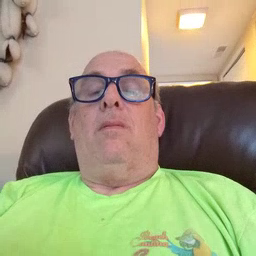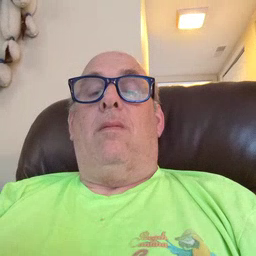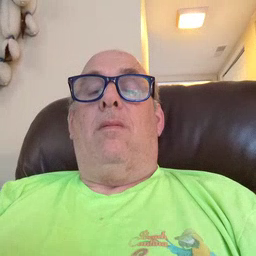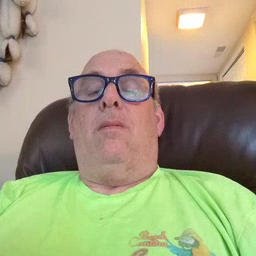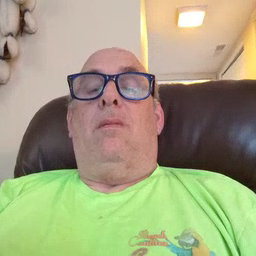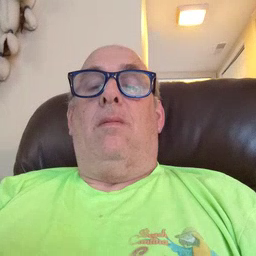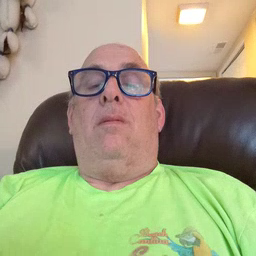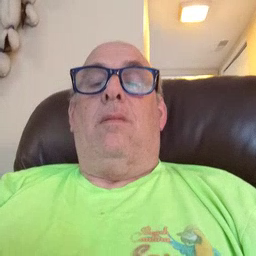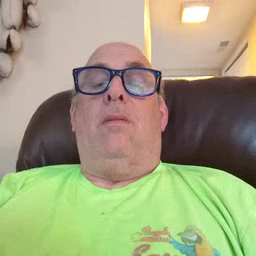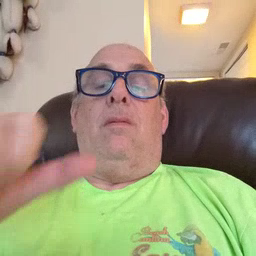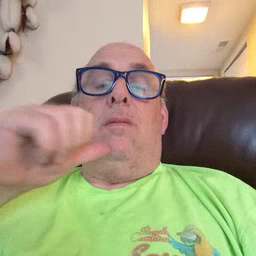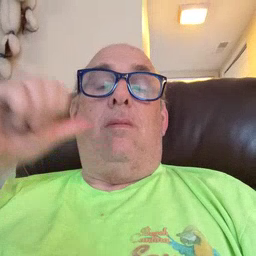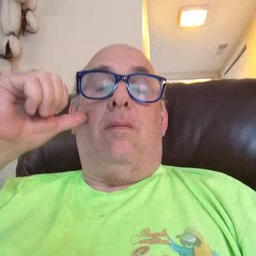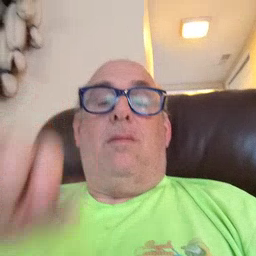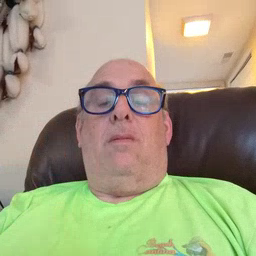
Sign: yesterday